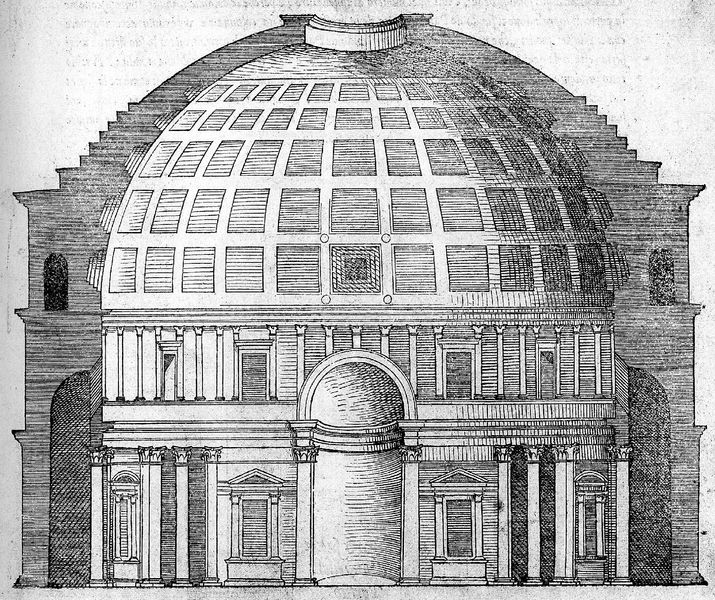
Titel: Rom, Pantheon
Standort: Rom, Pantheon (EU - I - Latium)
Schlagwörter: fenster, skizze, säule, säulen, tür, zeichnung, architektur, decke, innen, ansicht, bogen, kuppel, tor, rechtecke, eingang, nische, gewölbe, bleistift, entwurf, etagen, plan, querschnitt, säulengang, säle